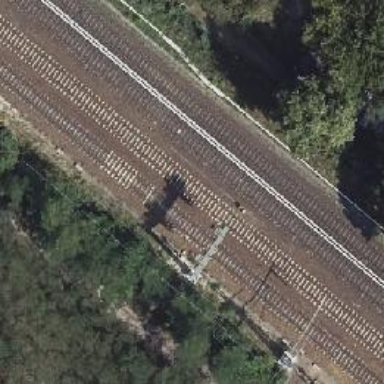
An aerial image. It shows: Railway signal.